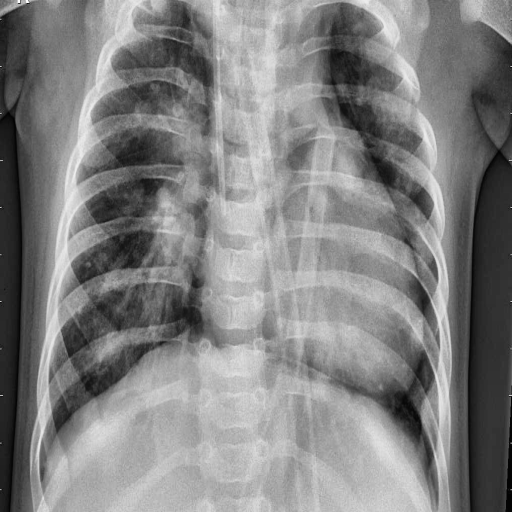
Finding: PNEUMONIA